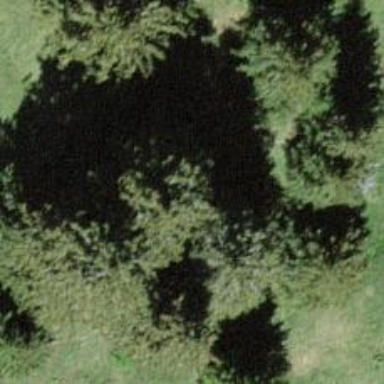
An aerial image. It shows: Needle-leaved tree in its natural environment.